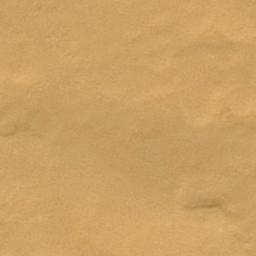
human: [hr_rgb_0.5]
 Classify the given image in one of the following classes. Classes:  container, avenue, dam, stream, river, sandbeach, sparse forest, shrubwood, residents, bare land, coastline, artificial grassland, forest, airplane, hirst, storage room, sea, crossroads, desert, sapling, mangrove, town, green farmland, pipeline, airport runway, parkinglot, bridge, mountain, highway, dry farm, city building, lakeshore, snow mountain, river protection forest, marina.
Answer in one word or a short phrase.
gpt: desert